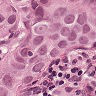
Metastatic tissue present: yes